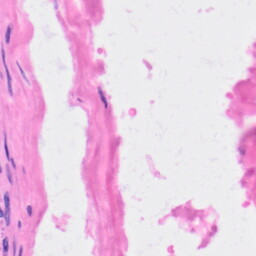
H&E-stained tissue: Kidney